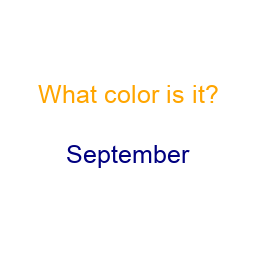
Color: navy
Background color: white
Question text color: orange